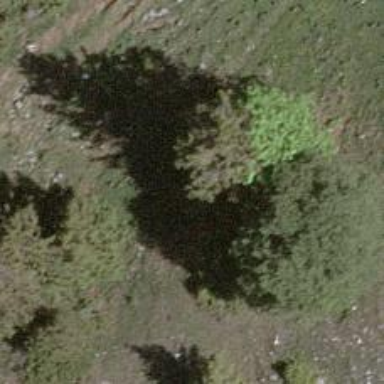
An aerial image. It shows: Beautiful tree in nature.